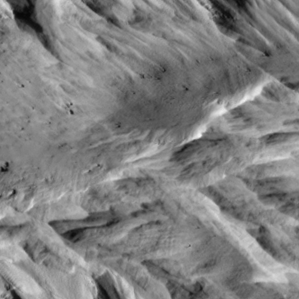
Label: non_frost